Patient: sex M, age 64
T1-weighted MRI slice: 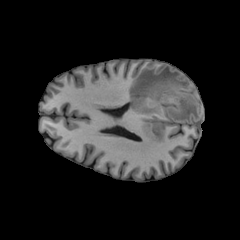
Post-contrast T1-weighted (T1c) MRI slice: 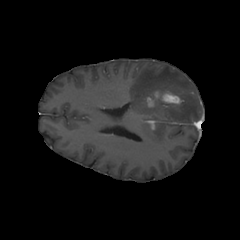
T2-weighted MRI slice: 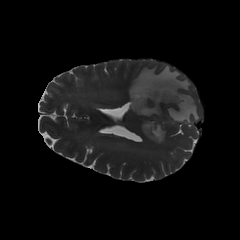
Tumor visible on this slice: yes
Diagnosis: Glioblastoma, IDH-wildtype
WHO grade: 4